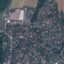
Land use / land cover: Residential